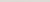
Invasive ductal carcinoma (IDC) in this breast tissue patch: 0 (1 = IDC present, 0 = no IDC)